Aerial crown-view tile of a tropical tree (Barro Colorado Island, Panama), acquired 20241112:
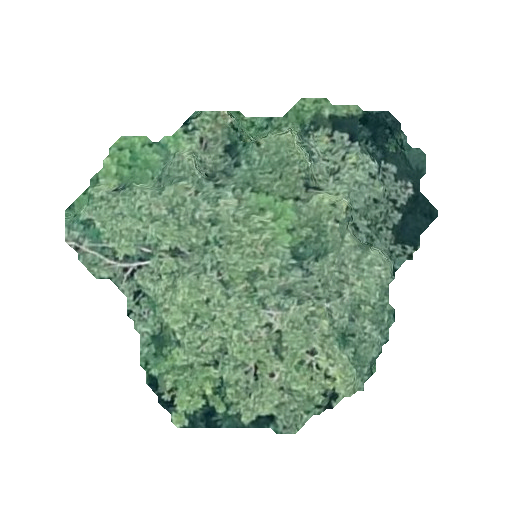
Species: Poulsenia armata
GBIF accepted scientific name: Poulsenia armata
Crown area: 133.956 m²